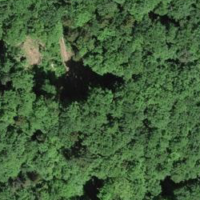
EUNIS habitat code: 41
Species observed at this site:
Lathyrus vernus